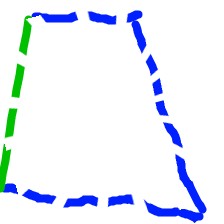
Shape: trapezoid